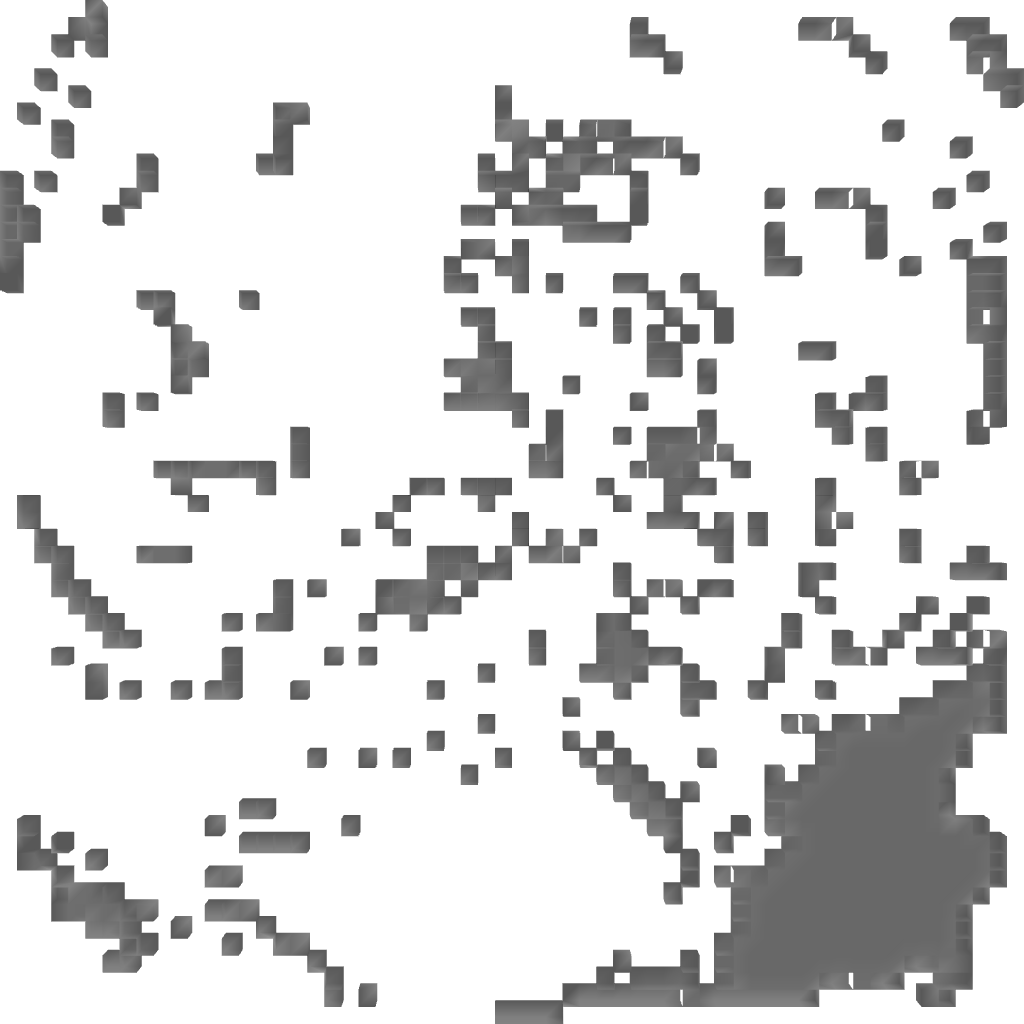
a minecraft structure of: Thanatos Pixel Art bad low quality